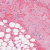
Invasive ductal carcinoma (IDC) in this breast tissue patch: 0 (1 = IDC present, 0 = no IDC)